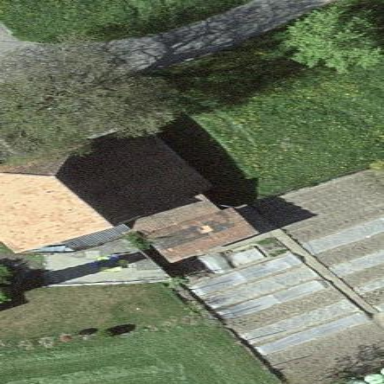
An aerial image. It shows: Rural barn.